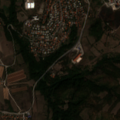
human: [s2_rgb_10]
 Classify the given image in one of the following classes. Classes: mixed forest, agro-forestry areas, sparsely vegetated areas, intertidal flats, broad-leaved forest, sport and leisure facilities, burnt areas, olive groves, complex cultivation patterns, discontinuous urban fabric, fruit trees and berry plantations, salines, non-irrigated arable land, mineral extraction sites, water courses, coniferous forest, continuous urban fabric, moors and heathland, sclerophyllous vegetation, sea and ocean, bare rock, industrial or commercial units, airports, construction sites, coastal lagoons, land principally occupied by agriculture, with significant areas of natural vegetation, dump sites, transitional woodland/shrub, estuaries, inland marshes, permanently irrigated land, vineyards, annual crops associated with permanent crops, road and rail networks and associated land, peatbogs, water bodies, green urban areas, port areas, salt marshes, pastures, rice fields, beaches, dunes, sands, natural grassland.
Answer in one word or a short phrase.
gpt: discontinuous urban fabric, complex cultivation patterns, land principally occupied by agriculture, with significant areas of natural vegetation, transitional woodland/shrub